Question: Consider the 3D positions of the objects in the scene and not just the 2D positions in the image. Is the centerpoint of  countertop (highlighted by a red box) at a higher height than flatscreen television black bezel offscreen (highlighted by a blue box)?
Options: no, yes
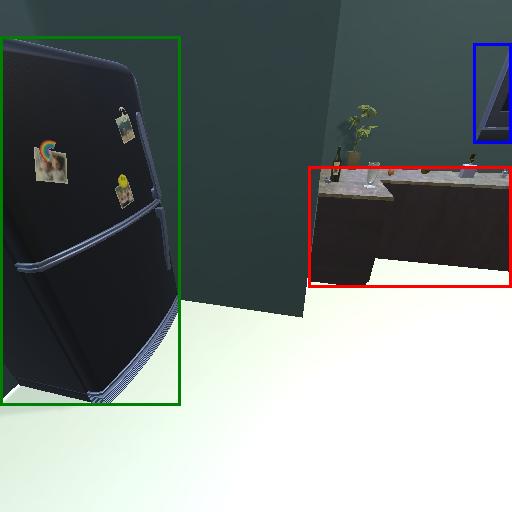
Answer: no